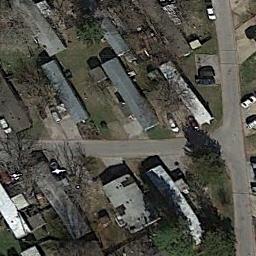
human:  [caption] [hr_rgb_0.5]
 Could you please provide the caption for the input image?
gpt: There are many buildings in the mobile home park .

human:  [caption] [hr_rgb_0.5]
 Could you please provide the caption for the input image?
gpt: There are nine mobile homes here .

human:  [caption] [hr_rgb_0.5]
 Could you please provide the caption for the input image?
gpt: The mobile home park is on the grass next to the road .

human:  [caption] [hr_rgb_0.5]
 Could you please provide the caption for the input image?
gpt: The mobile home park has some neatly arranged mobile homes and bare trees .

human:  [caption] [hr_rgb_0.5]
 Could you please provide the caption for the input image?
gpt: There are some buildings and withered trees in the mobile home park .